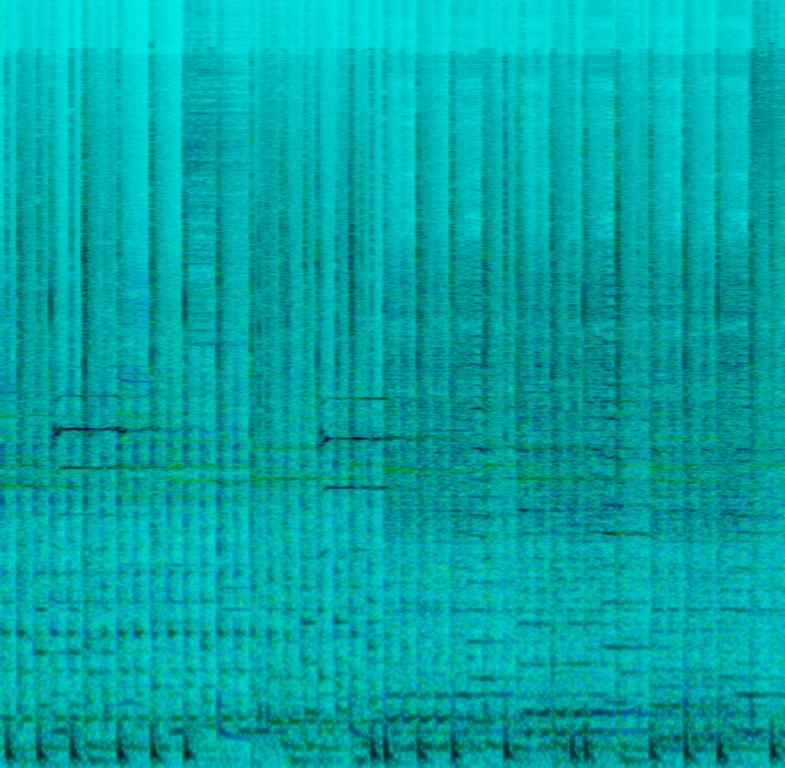
This audio contains a drum playing with a lot of toms. A distorted e-guitar is playing a solo melody. In the background panned to the right side of the speakers you can hear a keyboard playing minor chords in the higher mid-range. This song may be playing while sitting in your room dancing for yourself.